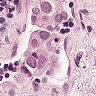
Metastatic tissue present: yes